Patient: sex F, age 54
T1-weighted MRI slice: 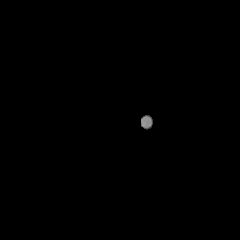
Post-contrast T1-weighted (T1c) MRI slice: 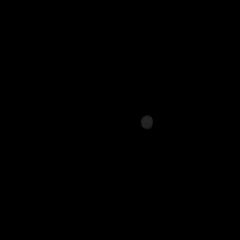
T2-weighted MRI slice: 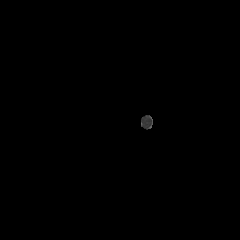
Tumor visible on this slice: no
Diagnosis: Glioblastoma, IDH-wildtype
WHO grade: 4